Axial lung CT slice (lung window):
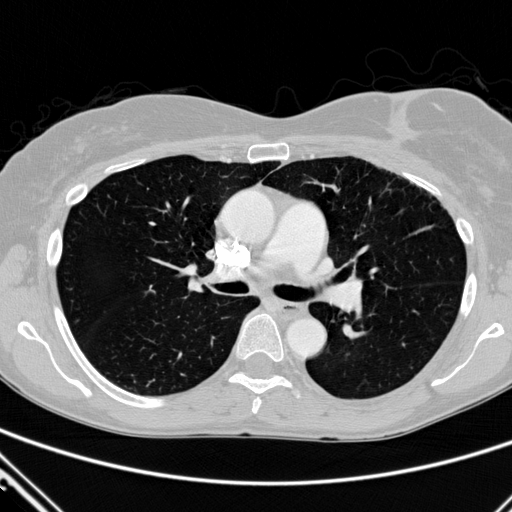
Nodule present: no